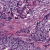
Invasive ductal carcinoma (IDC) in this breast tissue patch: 0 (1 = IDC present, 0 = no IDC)